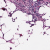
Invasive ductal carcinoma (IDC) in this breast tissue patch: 0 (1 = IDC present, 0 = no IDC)